Current action and preconditions to check: trajectory_clear

Your task: For each precondition in the list above, predict whether it will hold at this action.

Consider the current scene as observed from the mobile robot's camera, and analyze the predicted future states of all dynamic agents (e.g., people, animals, vehicles, or any moving entities) within the NEXT SECOND.

IMPORTANT: Only answer "very likely" if you are absolutely certain—based on strong, clear evidence—that a dynamic agent will violate the precondition in the predicted future state. Do NOT answer "very likely" for unlikely, ambiguous, or low-probability risks.

Ask yourself for each precondition: Is there a high probability, with clear and convincing evidence, that the predicted future states of any dynamic agent will interfere with the predicted future state of the currently executing action within the NEXT SECOND, causing that precondition to fail?

Assess the risk level based on these predictions. Use "likely" or "very likely" if motions create a clear risk of interference.

Use "neutral" or "improbable" if agents are nearby but their predicted paths are clearly diverging or non-conflicting.

Failure Risk Categories: "very improbable", "improbable", "neutral", "likely", "very likely"

Answer Format: Output ONLY the probability_of_failure value from these categories: "very improbable", "improbable", "neutral", "likely", "very likely"

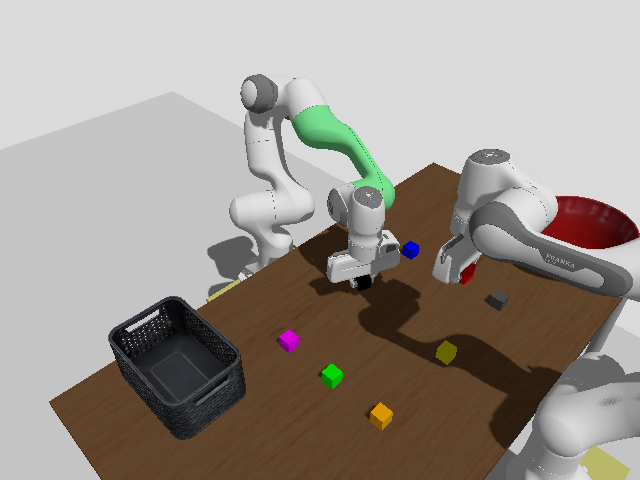

Answer: very improbable